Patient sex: M
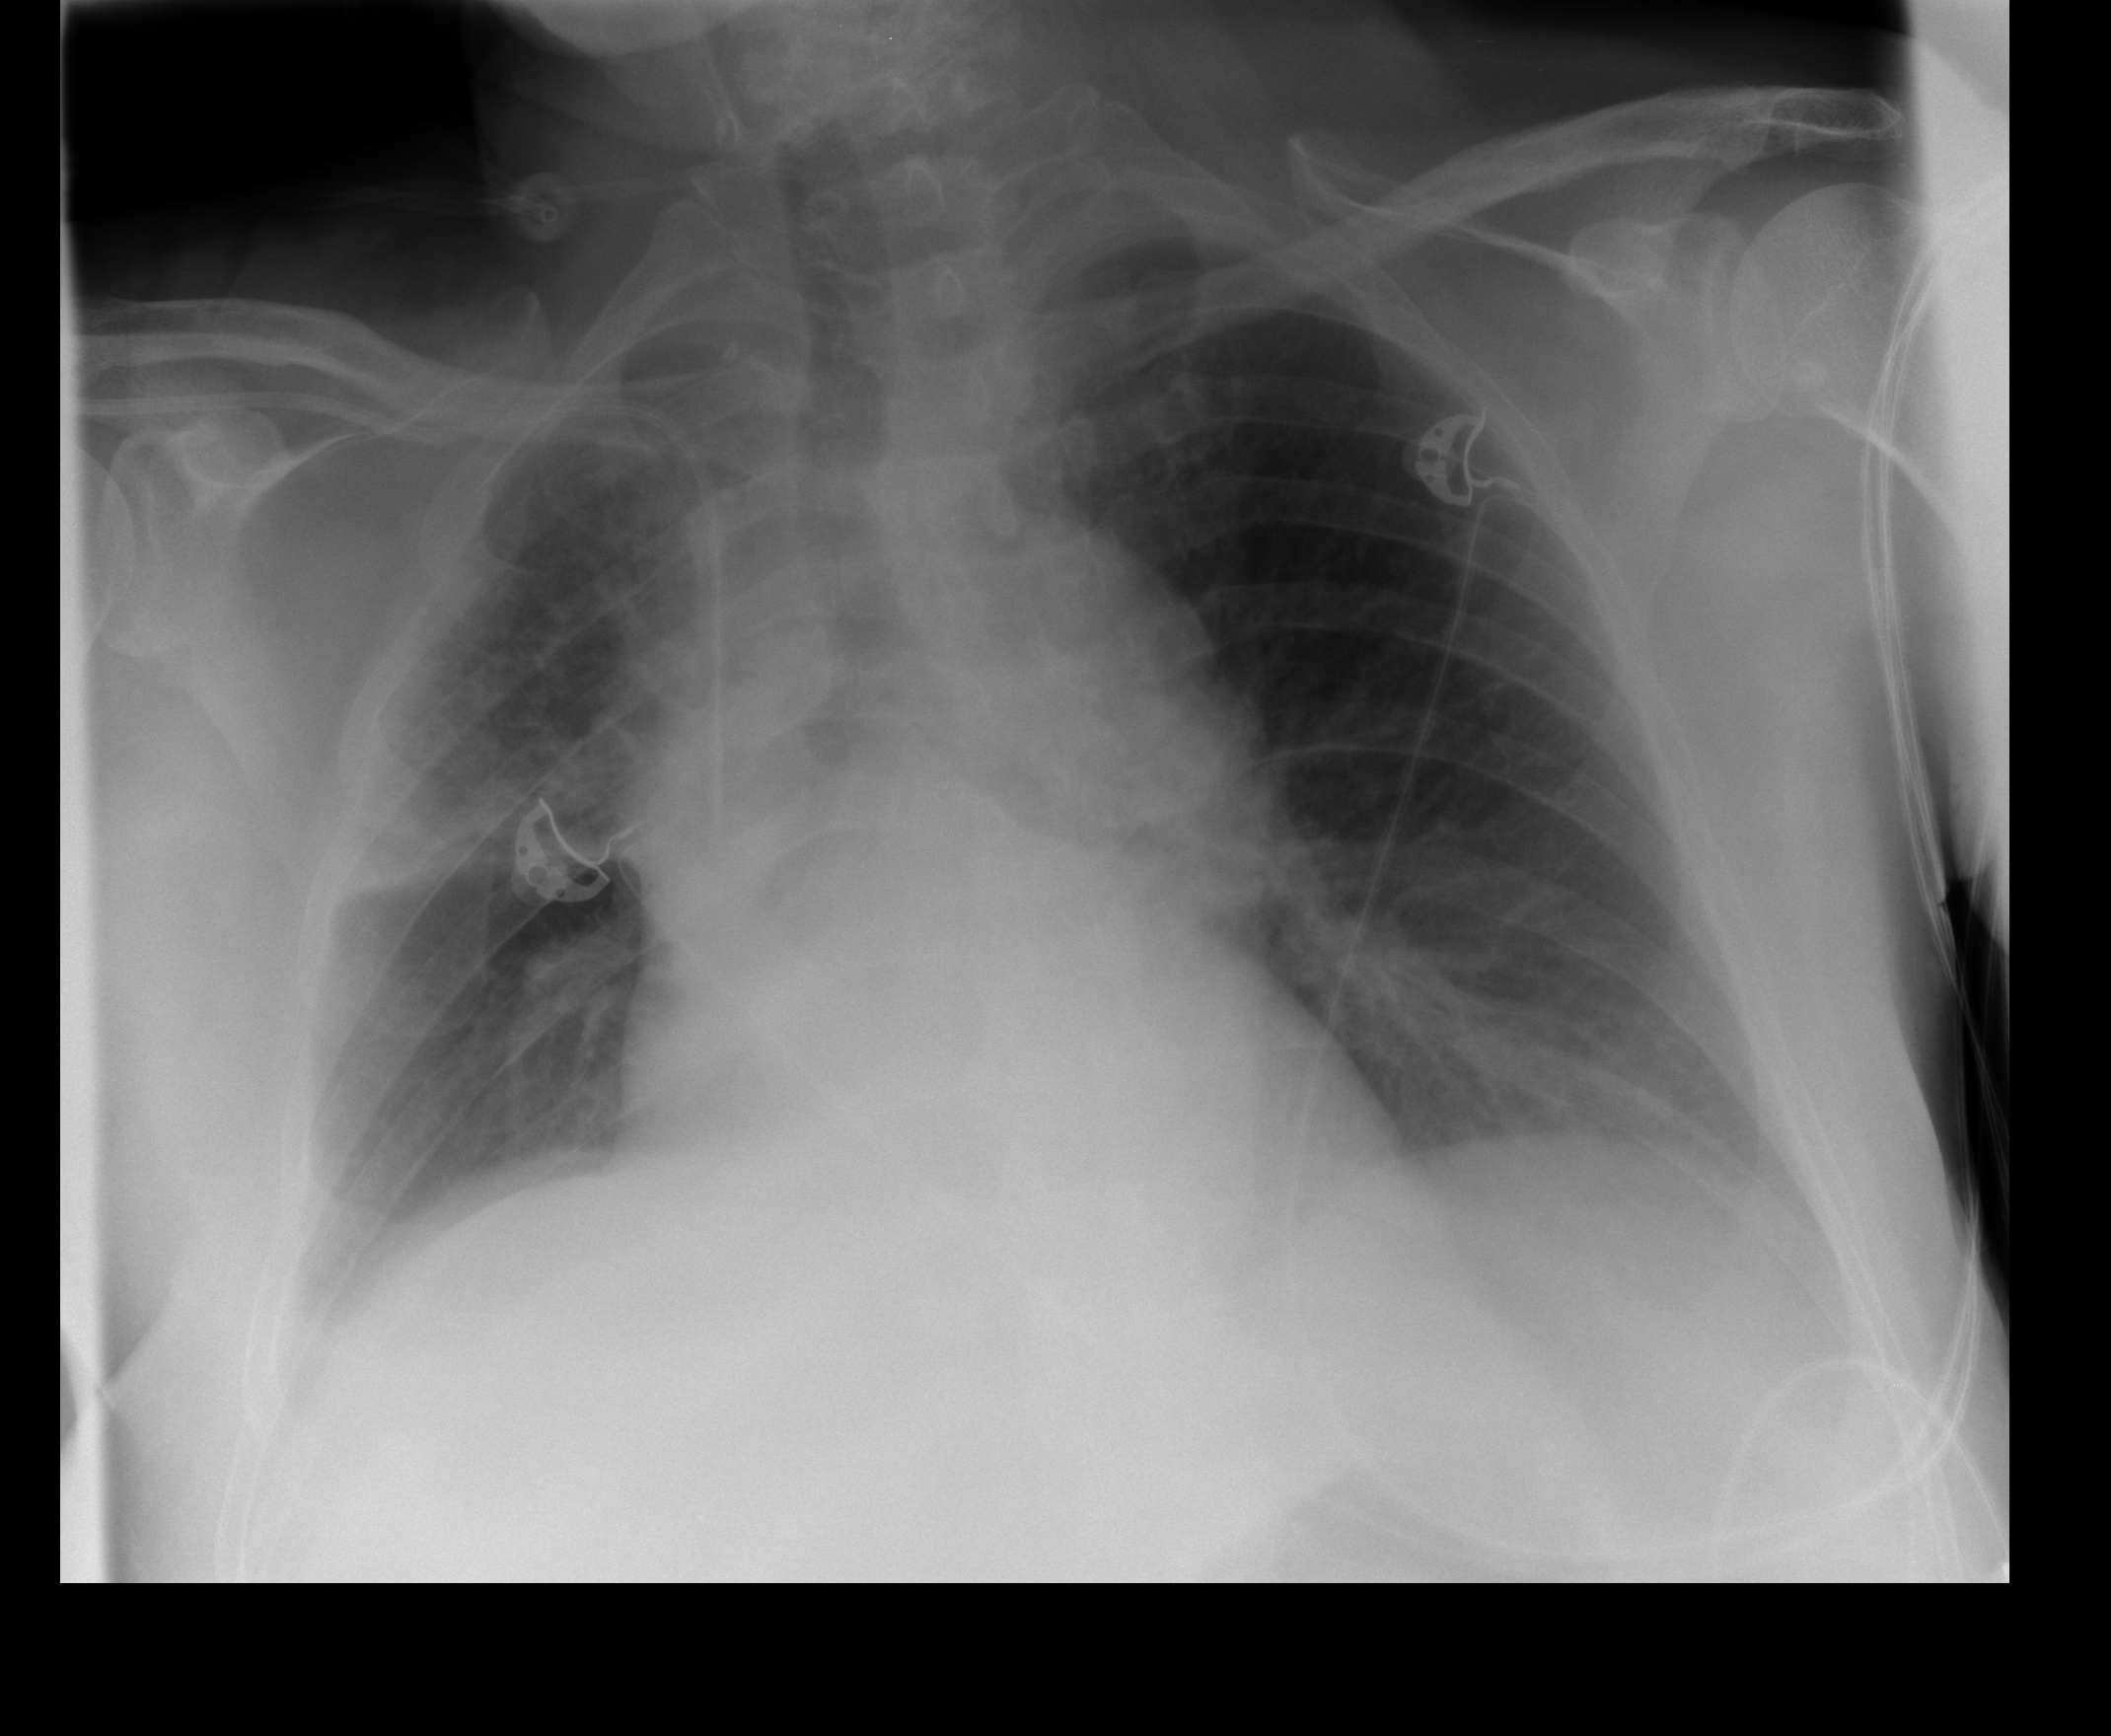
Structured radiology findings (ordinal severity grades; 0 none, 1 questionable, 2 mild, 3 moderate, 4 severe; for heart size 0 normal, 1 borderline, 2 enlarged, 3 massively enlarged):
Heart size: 0
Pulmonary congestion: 1
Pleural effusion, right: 2
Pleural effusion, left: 2
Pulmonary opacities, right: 2
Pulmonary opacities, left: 0
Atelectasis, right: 2
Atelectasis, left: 2